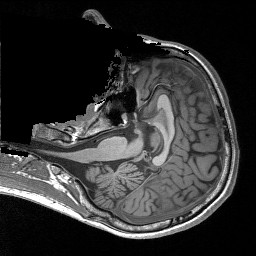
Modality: T1w
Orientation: axial